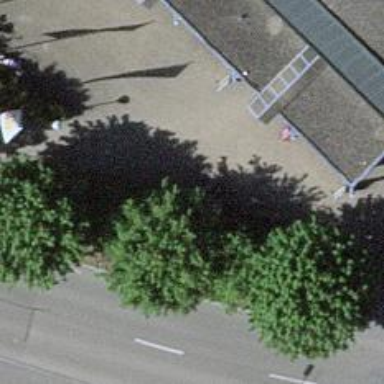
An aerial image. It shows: Asphalt footway.